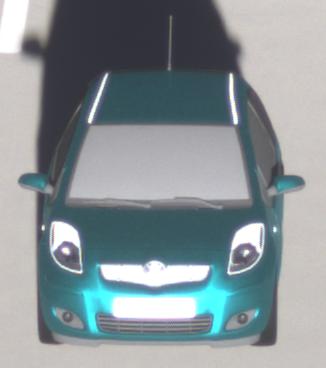
Make: Toyota
Model: Yaris 1.0
Detailed model: Yaris (XP13)
Model produced from: 2011/10
Model produced until: 2014/08
Doors: 3
Color: blue
Road condition: dry road
Daytime: sunrise or sunset
Contrast: low contrast